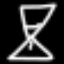
Label: hourglass